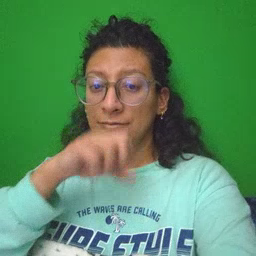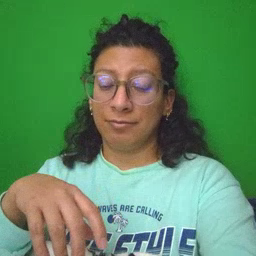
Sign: orange